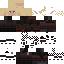
A female skeleton skin with dark skin, wearing blonde bald dressed in a red robe top and red pants, featuring a closed mouth.